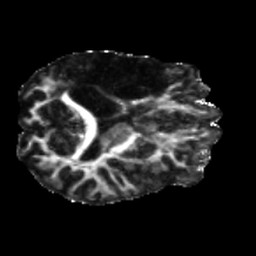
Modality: FA
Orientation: axial
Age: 41
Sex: male
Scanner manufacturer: siemens
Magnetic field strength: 3 T
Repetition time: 5.25 s
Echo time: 0.08 s